Interaction volume radius: 5 \u00c5
Interaction volume height: 20 \u00c5
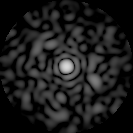
Disorder parameter: 0.7789